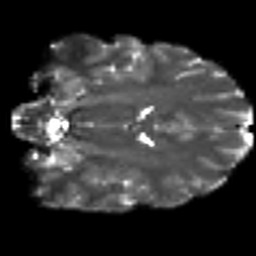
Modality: T2w
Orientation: coronal
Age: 22
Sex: female
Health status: healthy
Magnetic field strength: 3 T
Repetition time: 8.4 s
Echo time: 0.0926 s